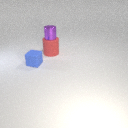
small purple metal cylinder above large red rubber cylinder